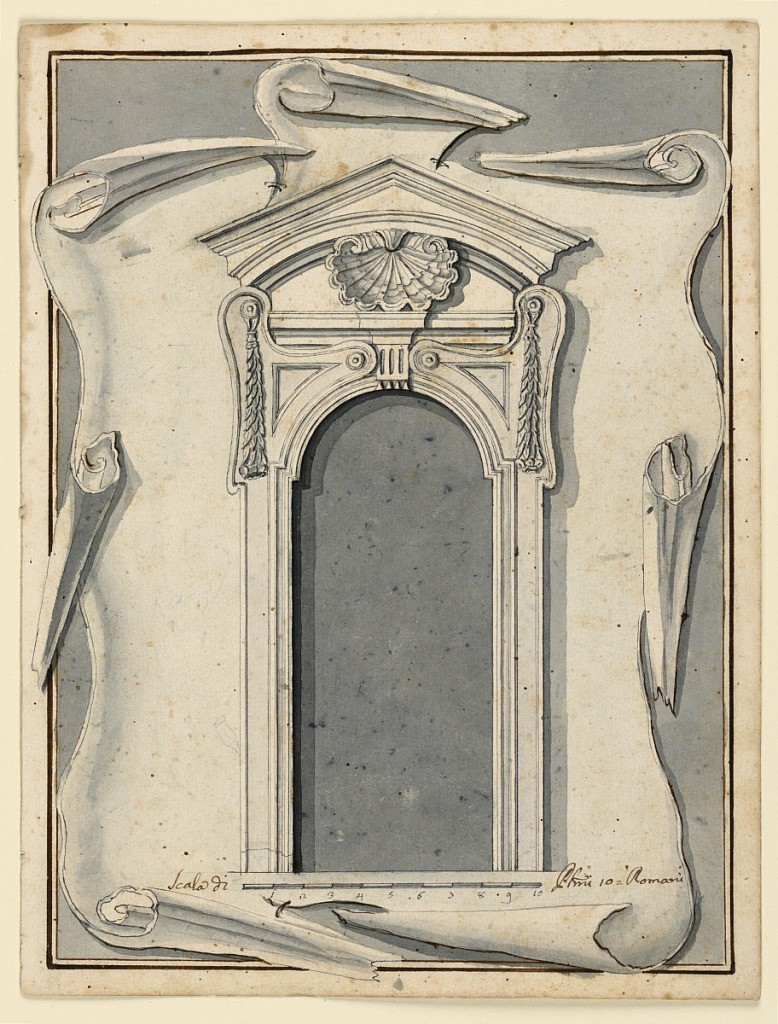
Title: Design for a Door Frame
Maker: Carlo Marchionni, Italian, 1702–1786
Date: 1740–60
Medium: Pen and black ink, brush and gray wash on off-white laid paper
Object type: Drawing
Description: On top are angular and a circular pediment. A shell in the field; upper corners of the molded frame are carved and raised with hanging garlands. Scale below. A paper scroll forms the upper section of the background.